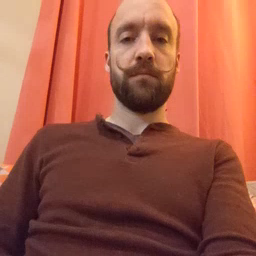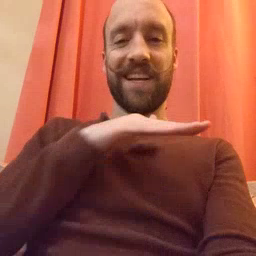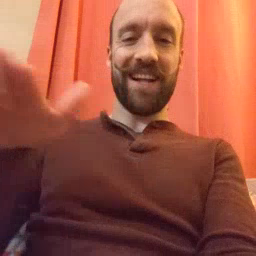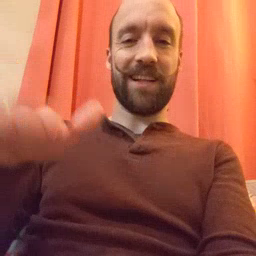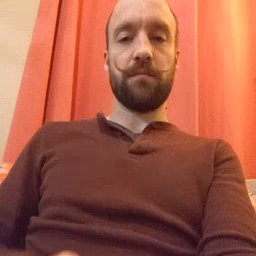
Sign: clean